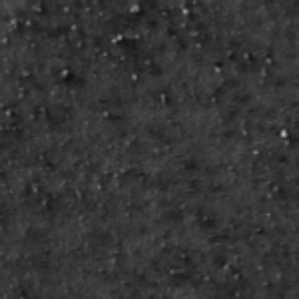
Label: frost